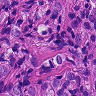
Metastatic tissue present: yes